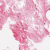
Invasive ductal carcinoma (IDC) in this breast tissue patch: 0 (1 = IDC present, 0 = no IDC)